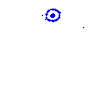
Particle: electron